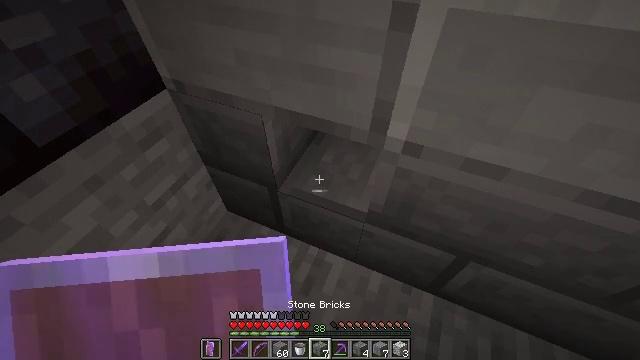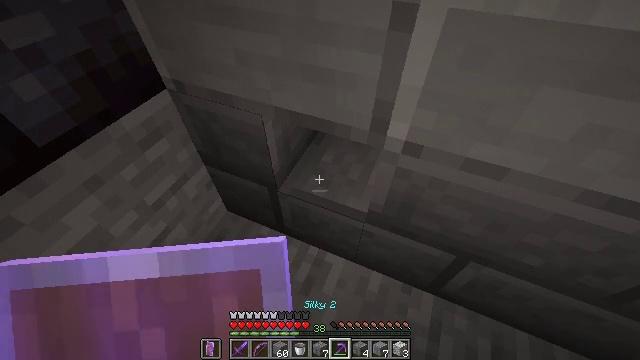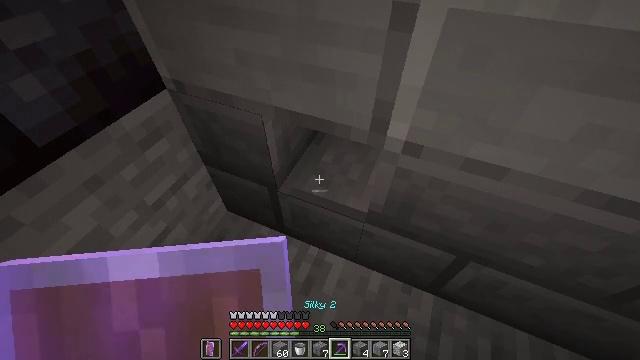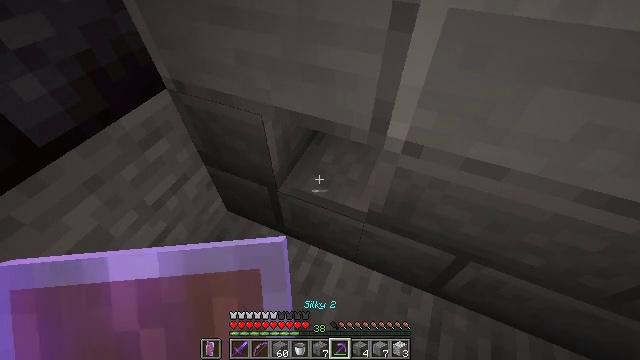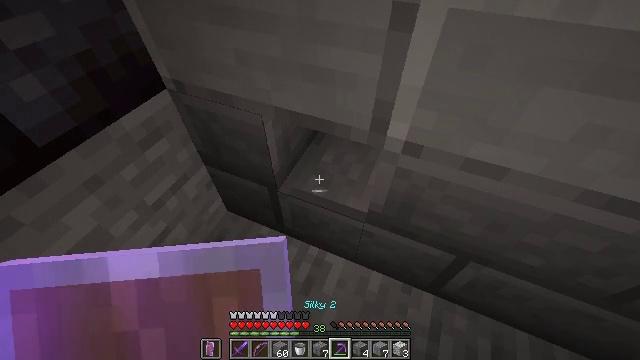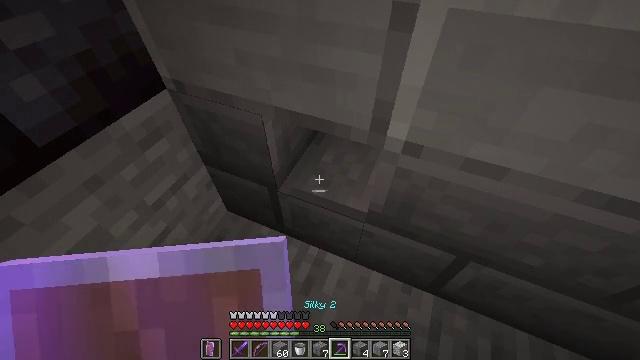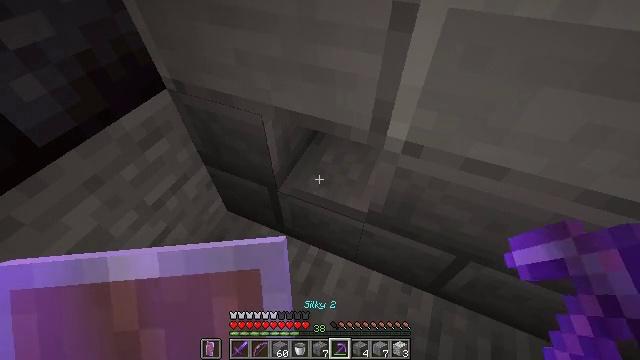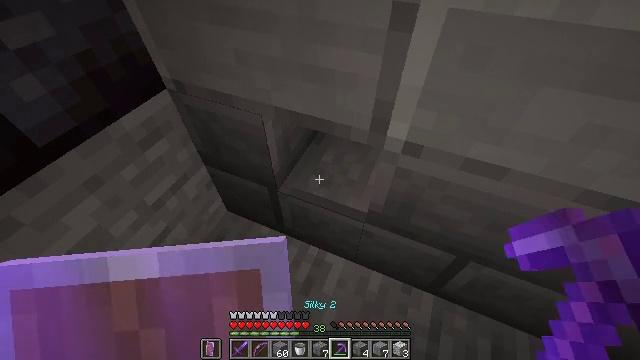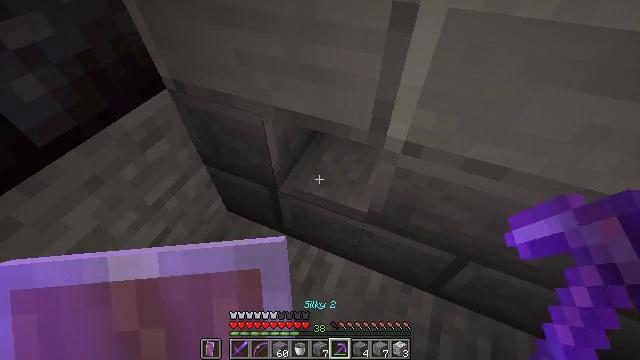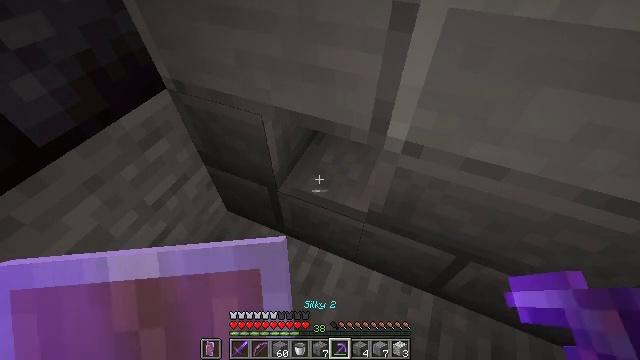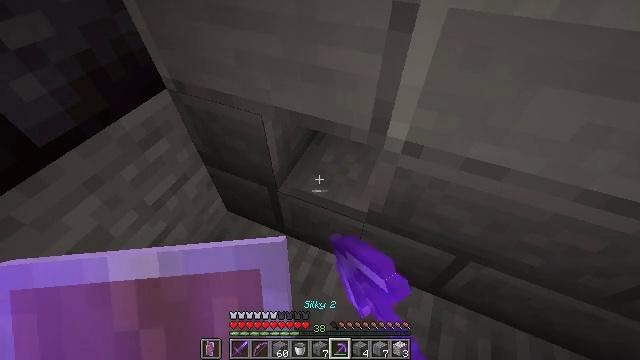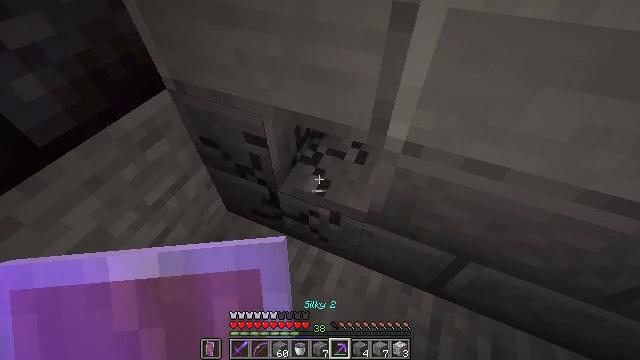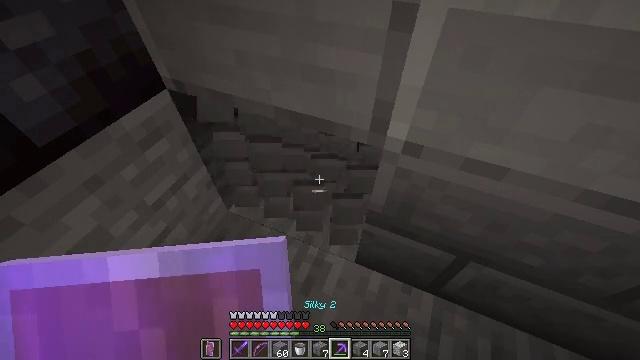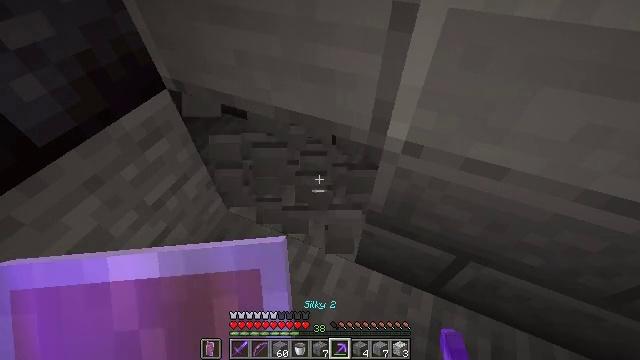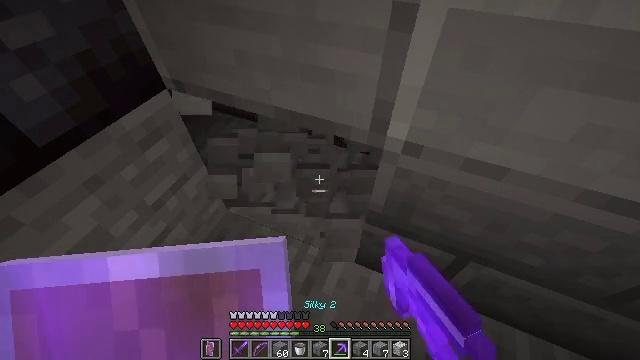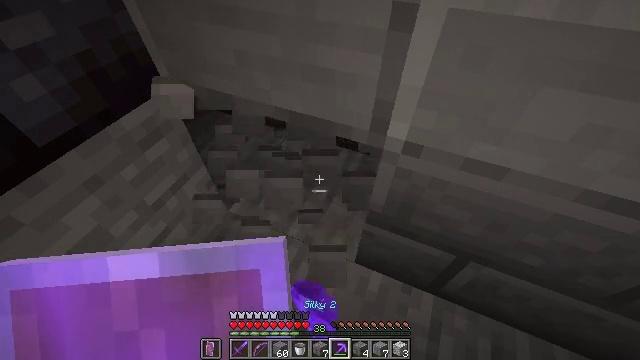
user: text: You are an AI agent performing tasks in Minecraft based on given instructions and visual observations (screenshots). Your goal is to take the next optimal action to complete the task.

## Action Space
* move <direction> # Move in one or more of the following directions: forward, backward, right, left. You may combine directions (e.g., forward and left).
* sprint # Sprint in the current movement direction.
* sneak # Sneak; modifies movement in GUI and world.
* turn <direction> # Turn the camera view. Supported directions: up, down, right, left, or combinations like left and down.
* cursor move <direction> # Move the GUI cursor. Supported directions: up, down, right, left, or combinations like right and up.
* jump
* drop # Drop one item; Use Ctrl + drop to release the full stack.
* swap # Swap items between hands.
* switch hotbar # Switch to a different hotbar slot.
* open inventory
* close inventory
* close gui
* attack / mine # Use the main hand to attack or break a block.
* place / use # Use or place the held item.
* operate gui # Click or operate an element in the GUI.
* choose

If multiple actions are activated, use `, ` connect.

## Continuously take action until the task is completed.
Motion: motion action
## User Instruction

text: Collect stone brick stairs for later use.
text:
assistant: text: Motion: no_op
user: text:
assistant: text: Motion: no_op
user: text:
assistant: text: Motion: no_op
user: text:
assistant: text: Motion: no_op
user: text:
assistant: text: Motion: no_op
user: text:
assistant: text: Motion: no_op
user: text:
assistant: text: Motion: no_op
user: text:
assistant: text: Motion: no_op
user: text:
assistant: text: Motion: attack / mine
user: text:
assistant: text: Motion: attack / mine
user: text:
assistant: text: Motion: attack / mine
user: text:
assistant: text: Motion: attack / mine
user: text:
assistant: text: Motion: attack / mine
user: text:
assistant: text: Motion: no_op
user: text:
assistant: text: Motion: no_op
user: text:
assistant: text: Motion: no_op
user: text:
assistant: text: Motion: no_op